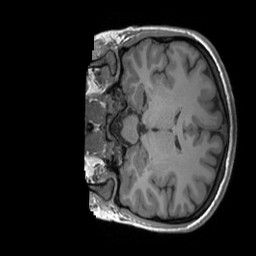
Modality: T1w
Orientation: coronal
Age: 30
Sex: female